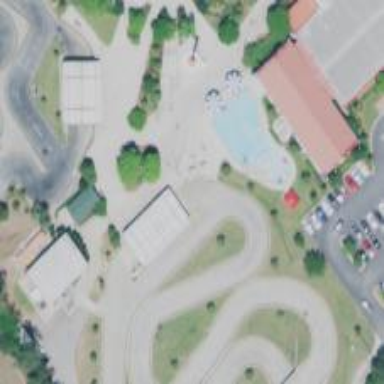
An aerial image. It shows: Motor sport raceway.